Current action and preconditions to check: path_clear

Your task: For each precondition in the list above, predict whether it will hold at this action.

Consider the current scene as observed from the mobile robot's camera, and analyze the predicted future states of all dynamic agents (e.g., people, animals, vehicles, or any moving entities) within the NEXT SECOND.

IMPORTANT: Only answer "very likely" if you are absolutely certain—based on strong, clear evidence—that a dynamic agent will violate the precondition in the predicted future state. Do NOT answer "very likely" for unlikely, ambiguous, or low-probability risks.

Ask yourself for each precondition: Is there a high probability, with clear and convincing evidence, that the predicted future states of any dynamic agent will interfere with the predicted future state of the currently executing action within the NEXT SECOND, causing that precondition to fail?

Assess the risk level based on these predictions. Use "likely" or "very likely" if motions create a clear risk of interference.

Use "neutral" or "improbable" if agents are nearby but their predicted paths are clearly diverging or non-conflicting.

Failure Risk Categories: "very improbable", "improbable", "neutral", "likely", "very likely"

Answer Format: Output ONLY the probability_of_failure value from these categories: "very improbable", "improbable", "neutral", "likely", "very likely"

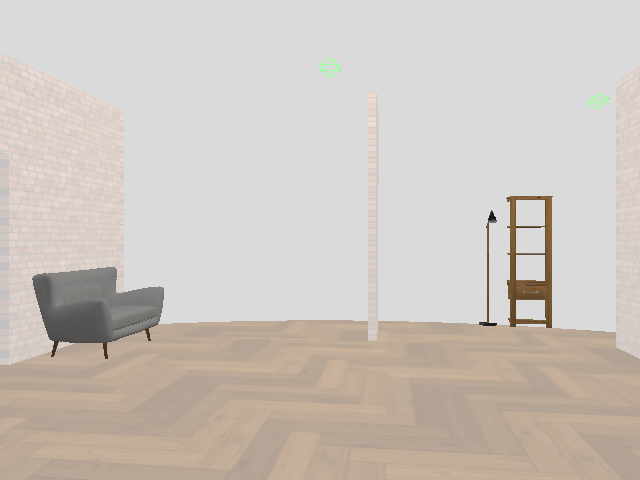

Answer: very improbable